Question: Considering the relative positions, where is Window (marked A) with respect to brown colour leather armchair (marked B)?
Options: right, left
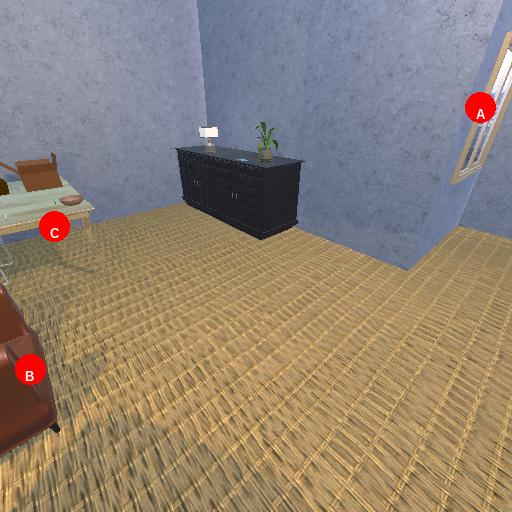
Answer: right